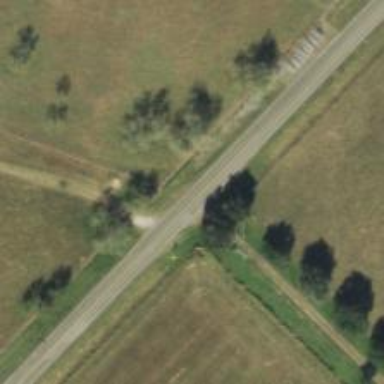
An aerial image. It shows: Tertiary road.